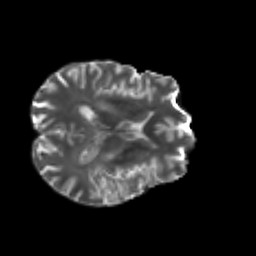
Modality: T2w
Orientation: axial
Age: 39
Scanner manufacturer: philips
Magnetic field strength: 3 T
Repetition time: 8.577 s
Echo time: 0.1273 s